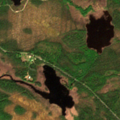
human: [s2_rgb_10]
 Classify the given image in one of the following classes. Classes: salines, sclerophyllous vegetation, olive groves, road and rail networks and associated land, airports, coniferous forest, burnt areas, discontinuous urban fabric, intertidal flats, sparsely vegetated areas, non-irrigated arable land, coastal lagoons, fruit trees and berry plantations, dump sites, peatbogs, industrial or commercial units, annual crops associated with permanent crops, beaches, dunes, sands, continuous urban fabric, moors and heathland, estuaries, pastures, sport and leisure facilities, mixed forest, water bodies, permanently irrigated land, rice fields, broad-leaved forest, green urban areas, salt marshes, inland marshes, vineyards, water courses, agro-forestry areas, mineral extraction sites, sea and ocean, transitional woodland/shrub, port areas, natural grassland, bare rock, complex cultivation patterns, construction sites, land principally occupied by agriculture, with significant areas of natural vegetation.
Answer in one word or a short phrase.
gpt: mixed forest, transitional woodland/shrub, peatbogs, water bodies